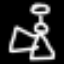
Label: angel